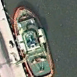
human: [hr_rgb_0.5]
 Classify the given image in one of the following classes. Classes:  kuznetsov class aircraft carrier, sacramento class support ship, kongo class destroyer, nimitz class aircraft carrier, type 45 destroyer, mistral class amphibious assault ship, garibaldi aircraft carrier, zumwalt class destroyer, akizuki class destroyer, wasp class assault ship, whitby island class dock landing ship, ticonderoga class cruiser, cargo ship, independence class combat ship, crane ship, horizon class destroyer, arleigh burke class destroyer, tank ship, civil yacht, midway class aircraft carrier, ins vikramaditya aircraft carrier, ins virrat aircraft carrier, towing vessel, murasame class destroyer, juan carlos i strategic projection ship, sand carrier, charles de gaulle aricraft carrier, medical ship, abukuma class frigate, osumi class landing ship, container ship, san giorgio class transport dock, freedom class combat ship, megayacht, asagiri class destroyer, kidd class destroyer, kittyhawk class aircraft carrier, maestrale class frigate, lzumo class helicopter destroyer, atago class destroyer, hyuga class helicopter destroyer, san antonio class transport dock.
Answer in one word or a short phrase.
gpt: Towing vessel